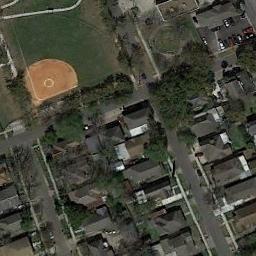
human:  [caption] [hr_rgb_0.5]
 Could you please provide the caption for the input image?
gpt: There is a baseball diamond in the grass surrounded by the houses and the roads .

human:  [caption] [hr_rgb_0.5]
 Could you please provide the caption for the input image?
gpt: There are two baseball fields in the picture, One of which is about twice as large as the other .

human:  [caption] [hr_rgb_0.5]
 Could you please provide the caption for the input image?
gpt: A baseball diamond on the lawn and the residential area around it .

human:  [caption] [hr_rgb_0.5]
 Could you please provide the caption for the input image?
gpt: A baseball diamond is surrounded by many buildings and trees .

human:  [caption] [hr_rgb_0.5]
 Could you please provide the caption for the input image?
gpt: Many buildings are next to  the baseball diamond .